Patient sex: M
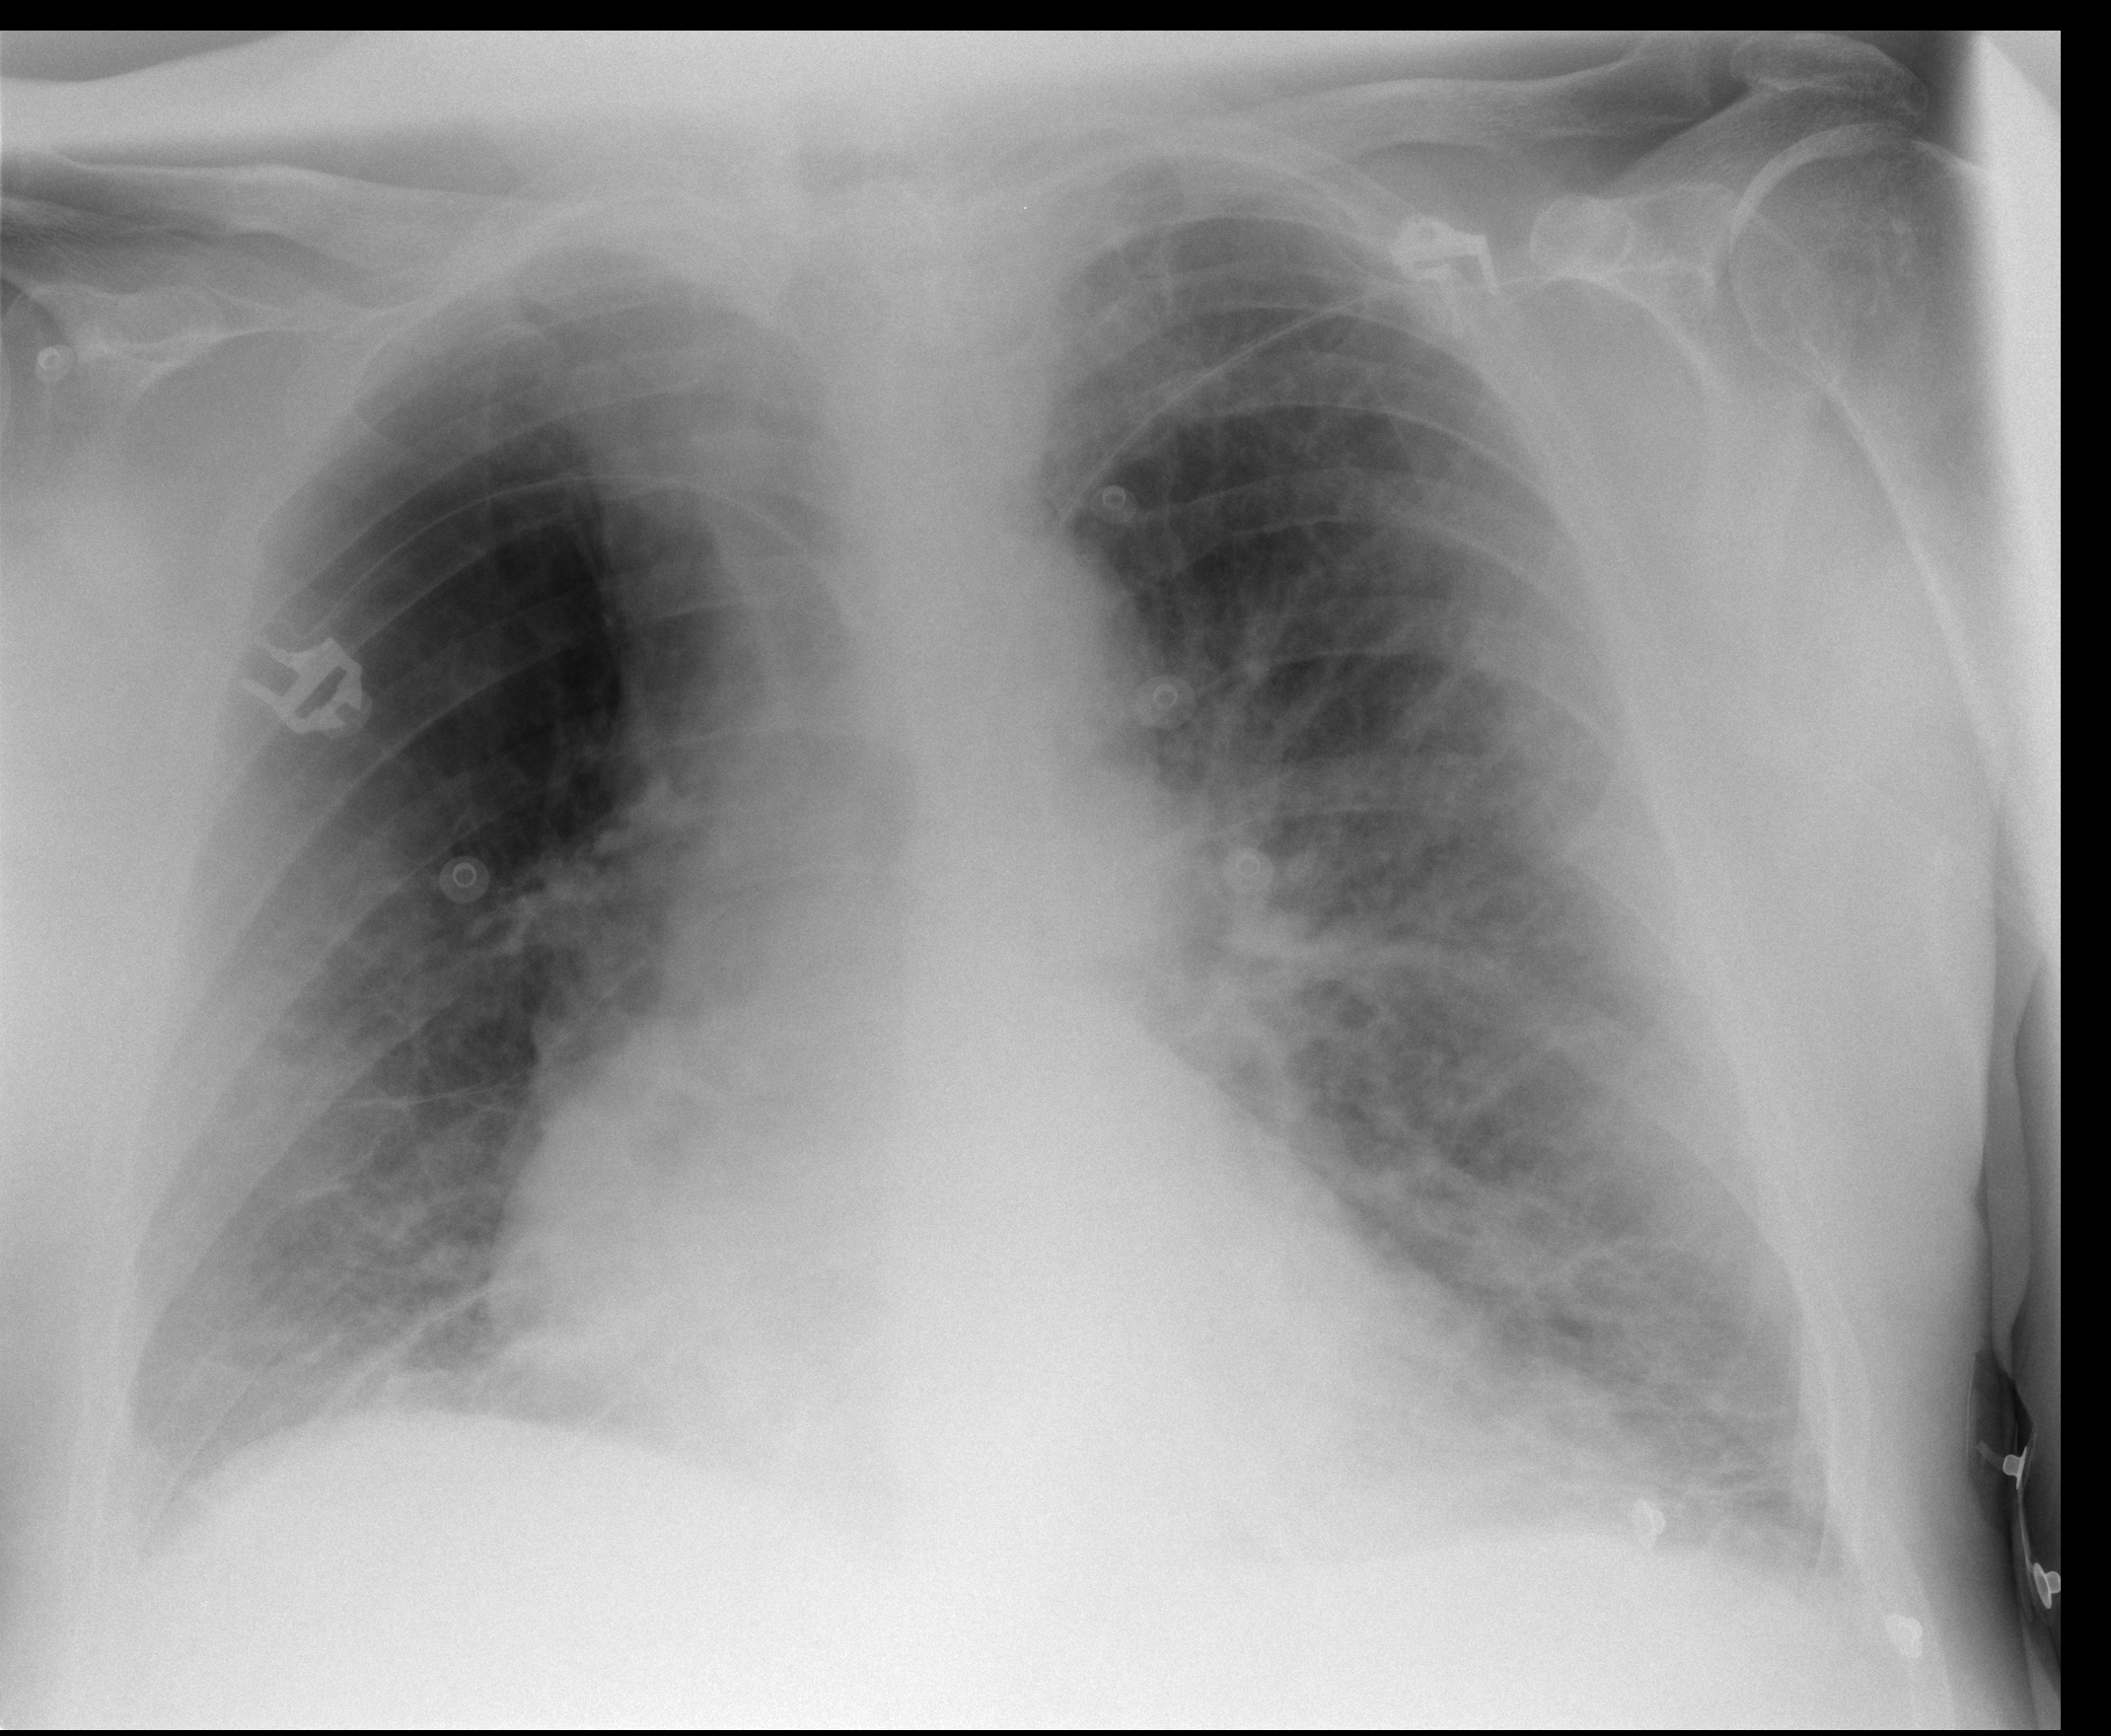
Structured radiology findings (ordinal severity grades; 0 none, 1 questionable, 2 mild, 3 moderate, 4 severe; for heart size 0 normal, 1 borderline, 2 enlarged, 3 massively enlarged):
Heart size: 1
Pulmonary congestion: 1
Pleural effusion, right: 1
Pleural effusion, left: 1
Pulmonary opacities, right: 0
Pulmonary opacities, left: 1
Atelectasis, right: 2
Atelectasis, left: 2